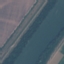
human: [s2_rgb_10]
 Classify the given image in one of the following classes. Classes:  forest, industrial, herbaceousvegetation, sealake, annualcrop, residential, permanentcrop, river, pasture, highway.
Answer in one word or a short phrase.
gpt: River